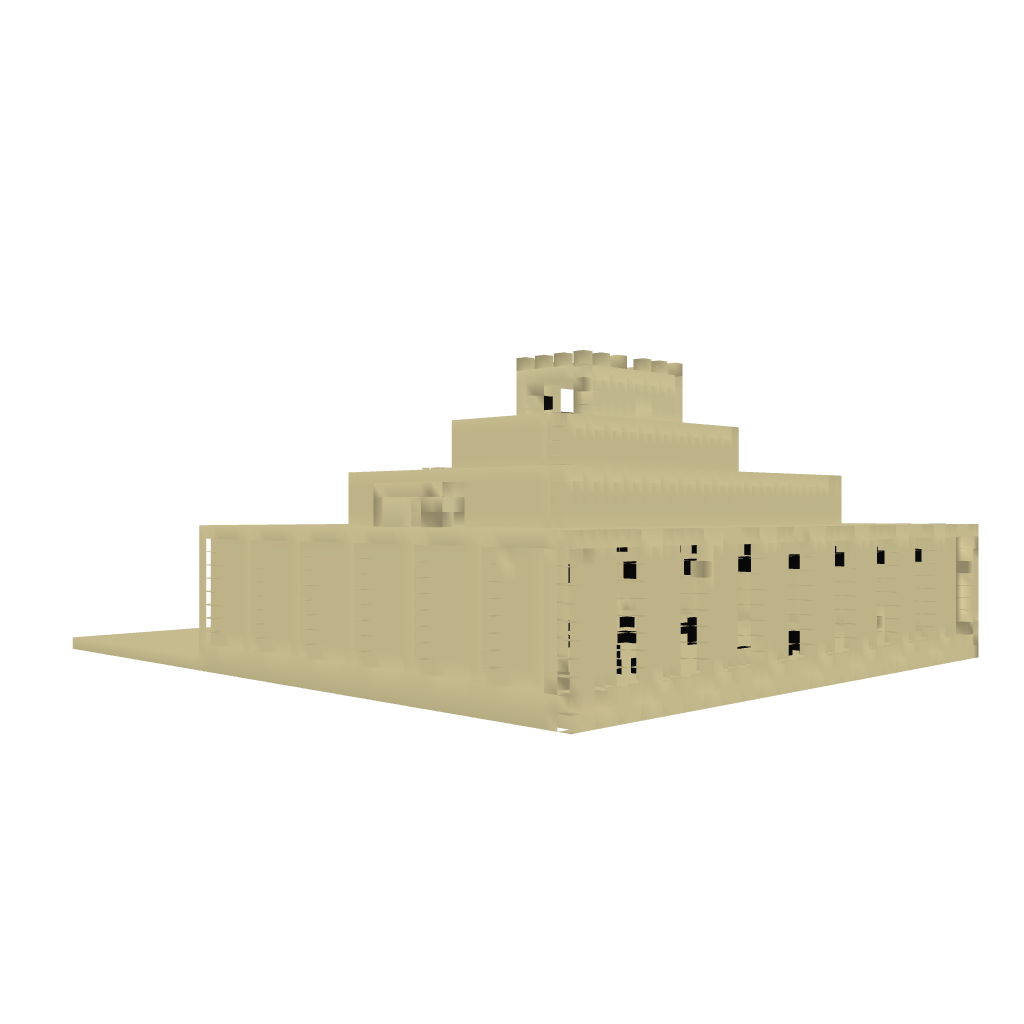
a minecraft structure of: Mesopotamian Ziggurat